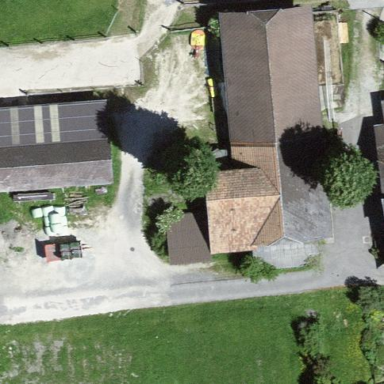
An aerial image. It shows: Rural barn.